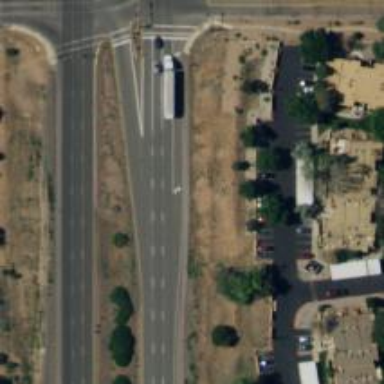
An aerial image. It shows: Road marking of gore chevron.